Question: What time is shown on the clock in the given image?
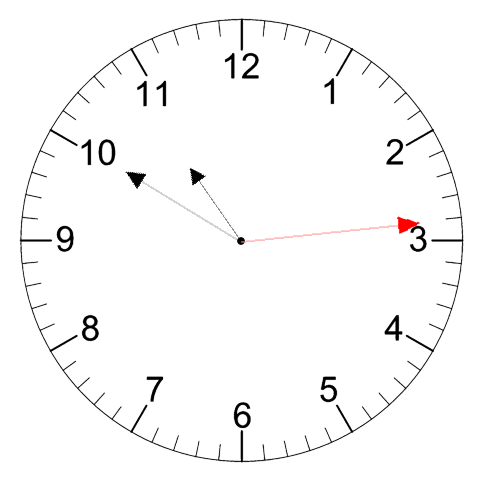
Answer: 10:50:14